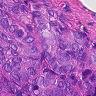
Metastatic tissue present: yes